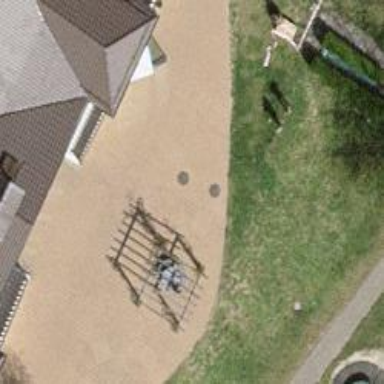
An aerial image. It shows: Brown bench in the vicinity.